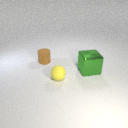
small yellow rubber sphere in front of large green metal cube